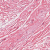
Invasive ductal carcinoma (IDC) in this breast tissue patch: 0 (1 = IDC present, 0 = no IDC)